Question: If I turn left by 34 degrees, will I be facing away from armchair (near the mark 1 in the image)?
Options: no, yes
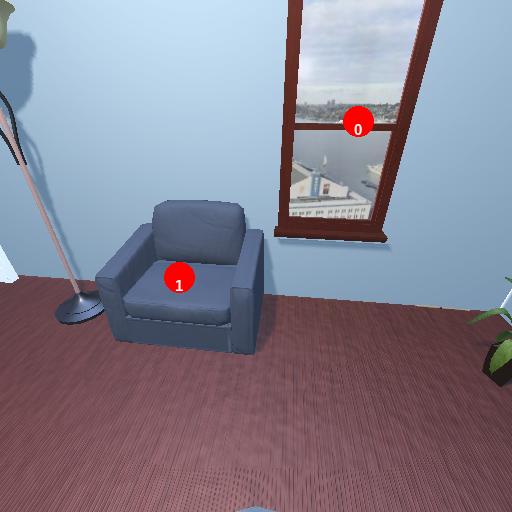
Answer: no